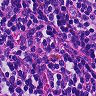
Metastatic tissue present: no